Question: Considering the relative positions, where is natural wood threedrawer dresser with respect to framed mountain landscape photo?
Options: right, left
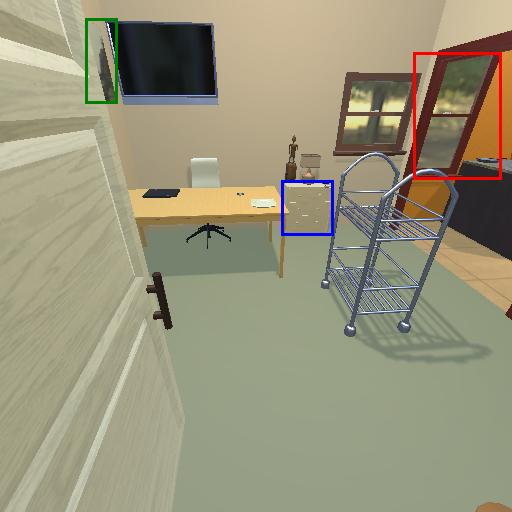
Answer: right